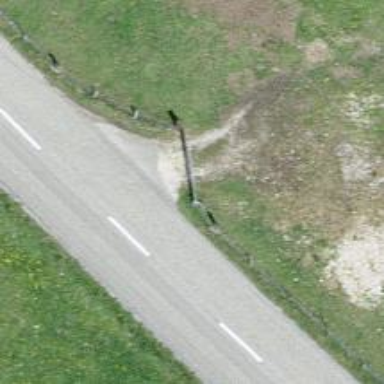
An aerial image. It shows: Swing gate.